Chest X-ray. View position: AP
Patient age: 24
Patient sex: F
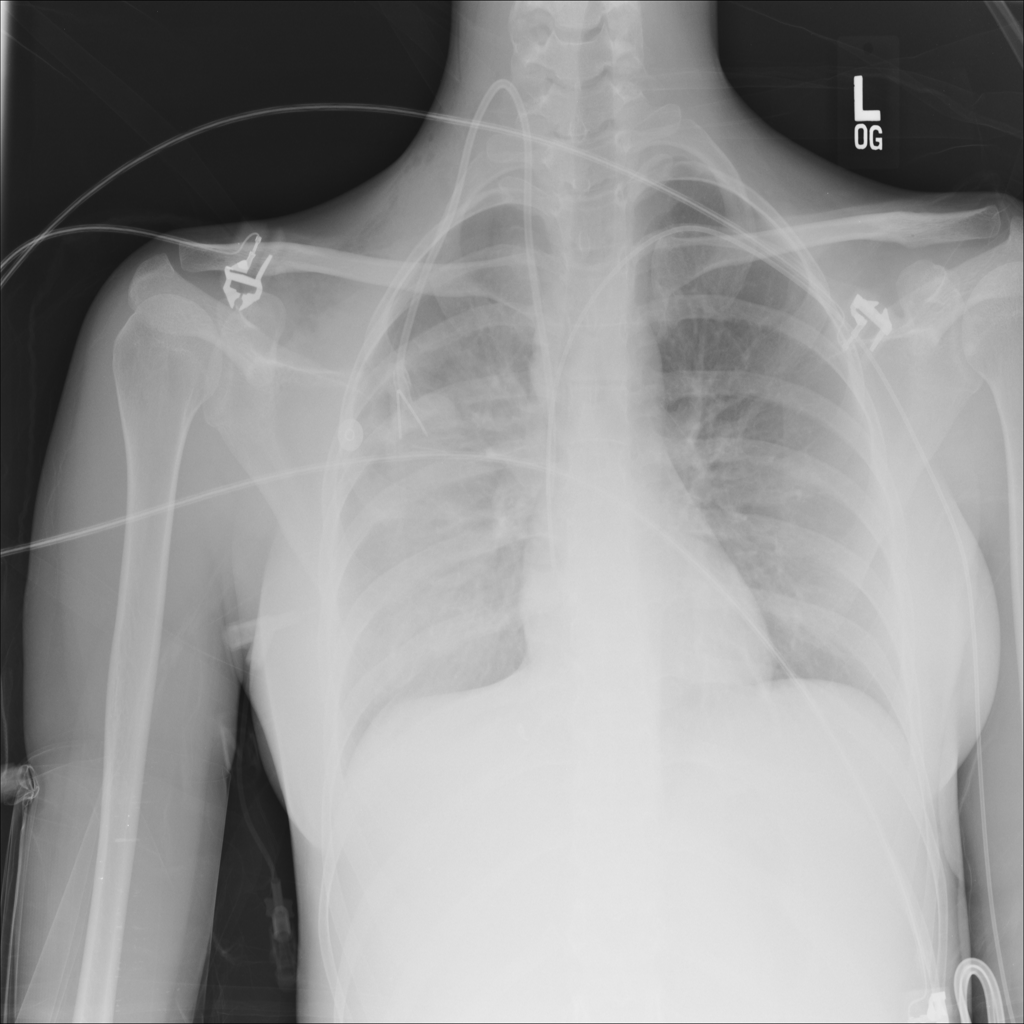
Finding: Pneumothorax